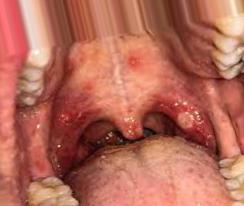
Condition: Mouth Ulcer